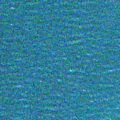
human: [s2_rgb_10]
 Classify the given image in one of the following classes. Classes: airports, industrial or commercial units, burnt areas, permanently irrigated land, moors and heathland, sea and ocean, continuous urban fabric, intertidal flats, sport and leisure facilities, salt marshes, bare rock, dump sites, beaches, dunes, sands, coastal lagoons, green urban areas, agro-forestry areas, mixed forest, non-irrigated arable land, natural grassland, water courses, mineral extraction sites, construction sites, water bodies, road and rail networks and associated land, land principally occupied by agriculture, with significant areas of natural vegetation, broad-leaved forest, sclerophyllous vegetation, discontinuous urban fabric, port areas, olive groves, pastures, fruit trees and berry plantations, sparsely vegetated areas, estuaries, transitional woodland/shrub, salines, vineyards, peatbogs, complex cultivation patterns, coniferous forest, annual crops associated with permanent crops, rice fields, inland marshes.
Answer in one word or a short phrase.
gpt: sea and ocean